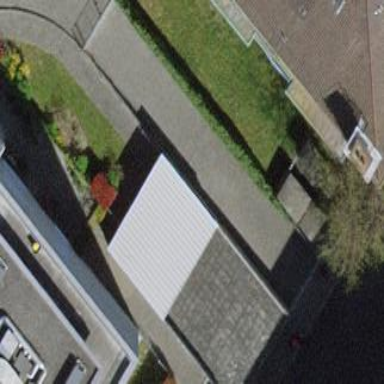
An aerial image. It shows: Group of garages.